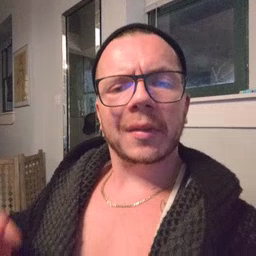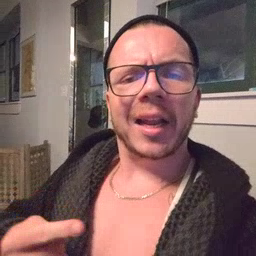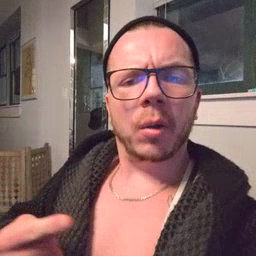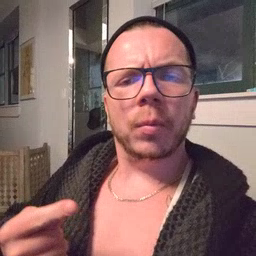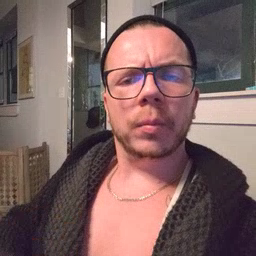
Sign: owie